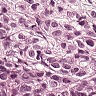
Metastatic tissue present: yes